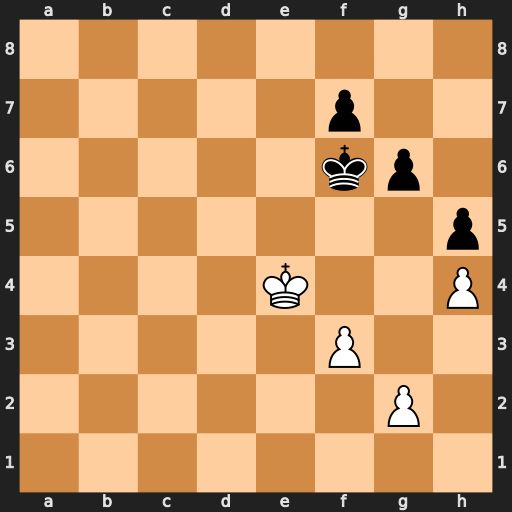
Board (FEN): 8/5p2/5kp1/7p/4K2P/5P2/6P1/8
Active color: w
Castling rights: -
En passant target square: -
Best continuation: Kf4 Ke6 Kg5 Ke5 g3 Ke6 f4 Ke7 f5